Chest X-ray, PA view. Patient: 51 years old, sex F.
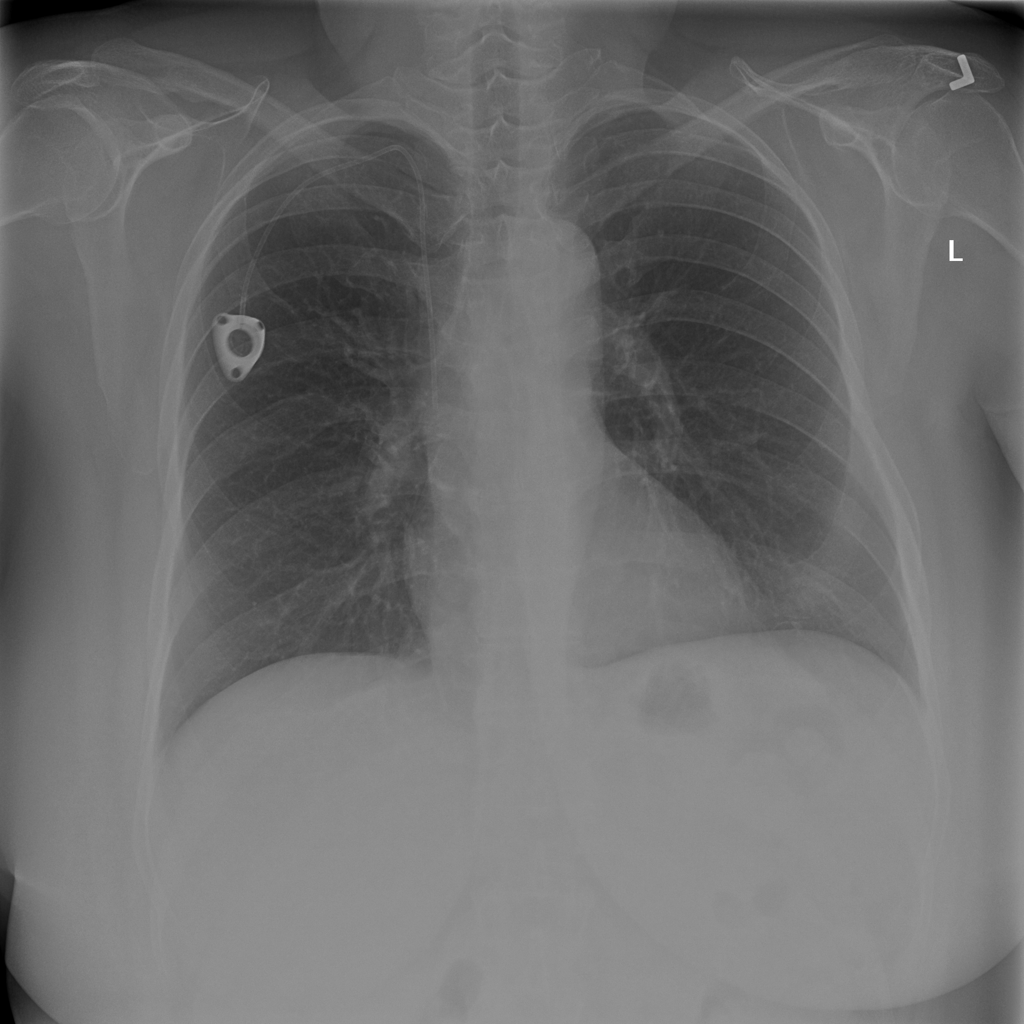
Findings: No Finding